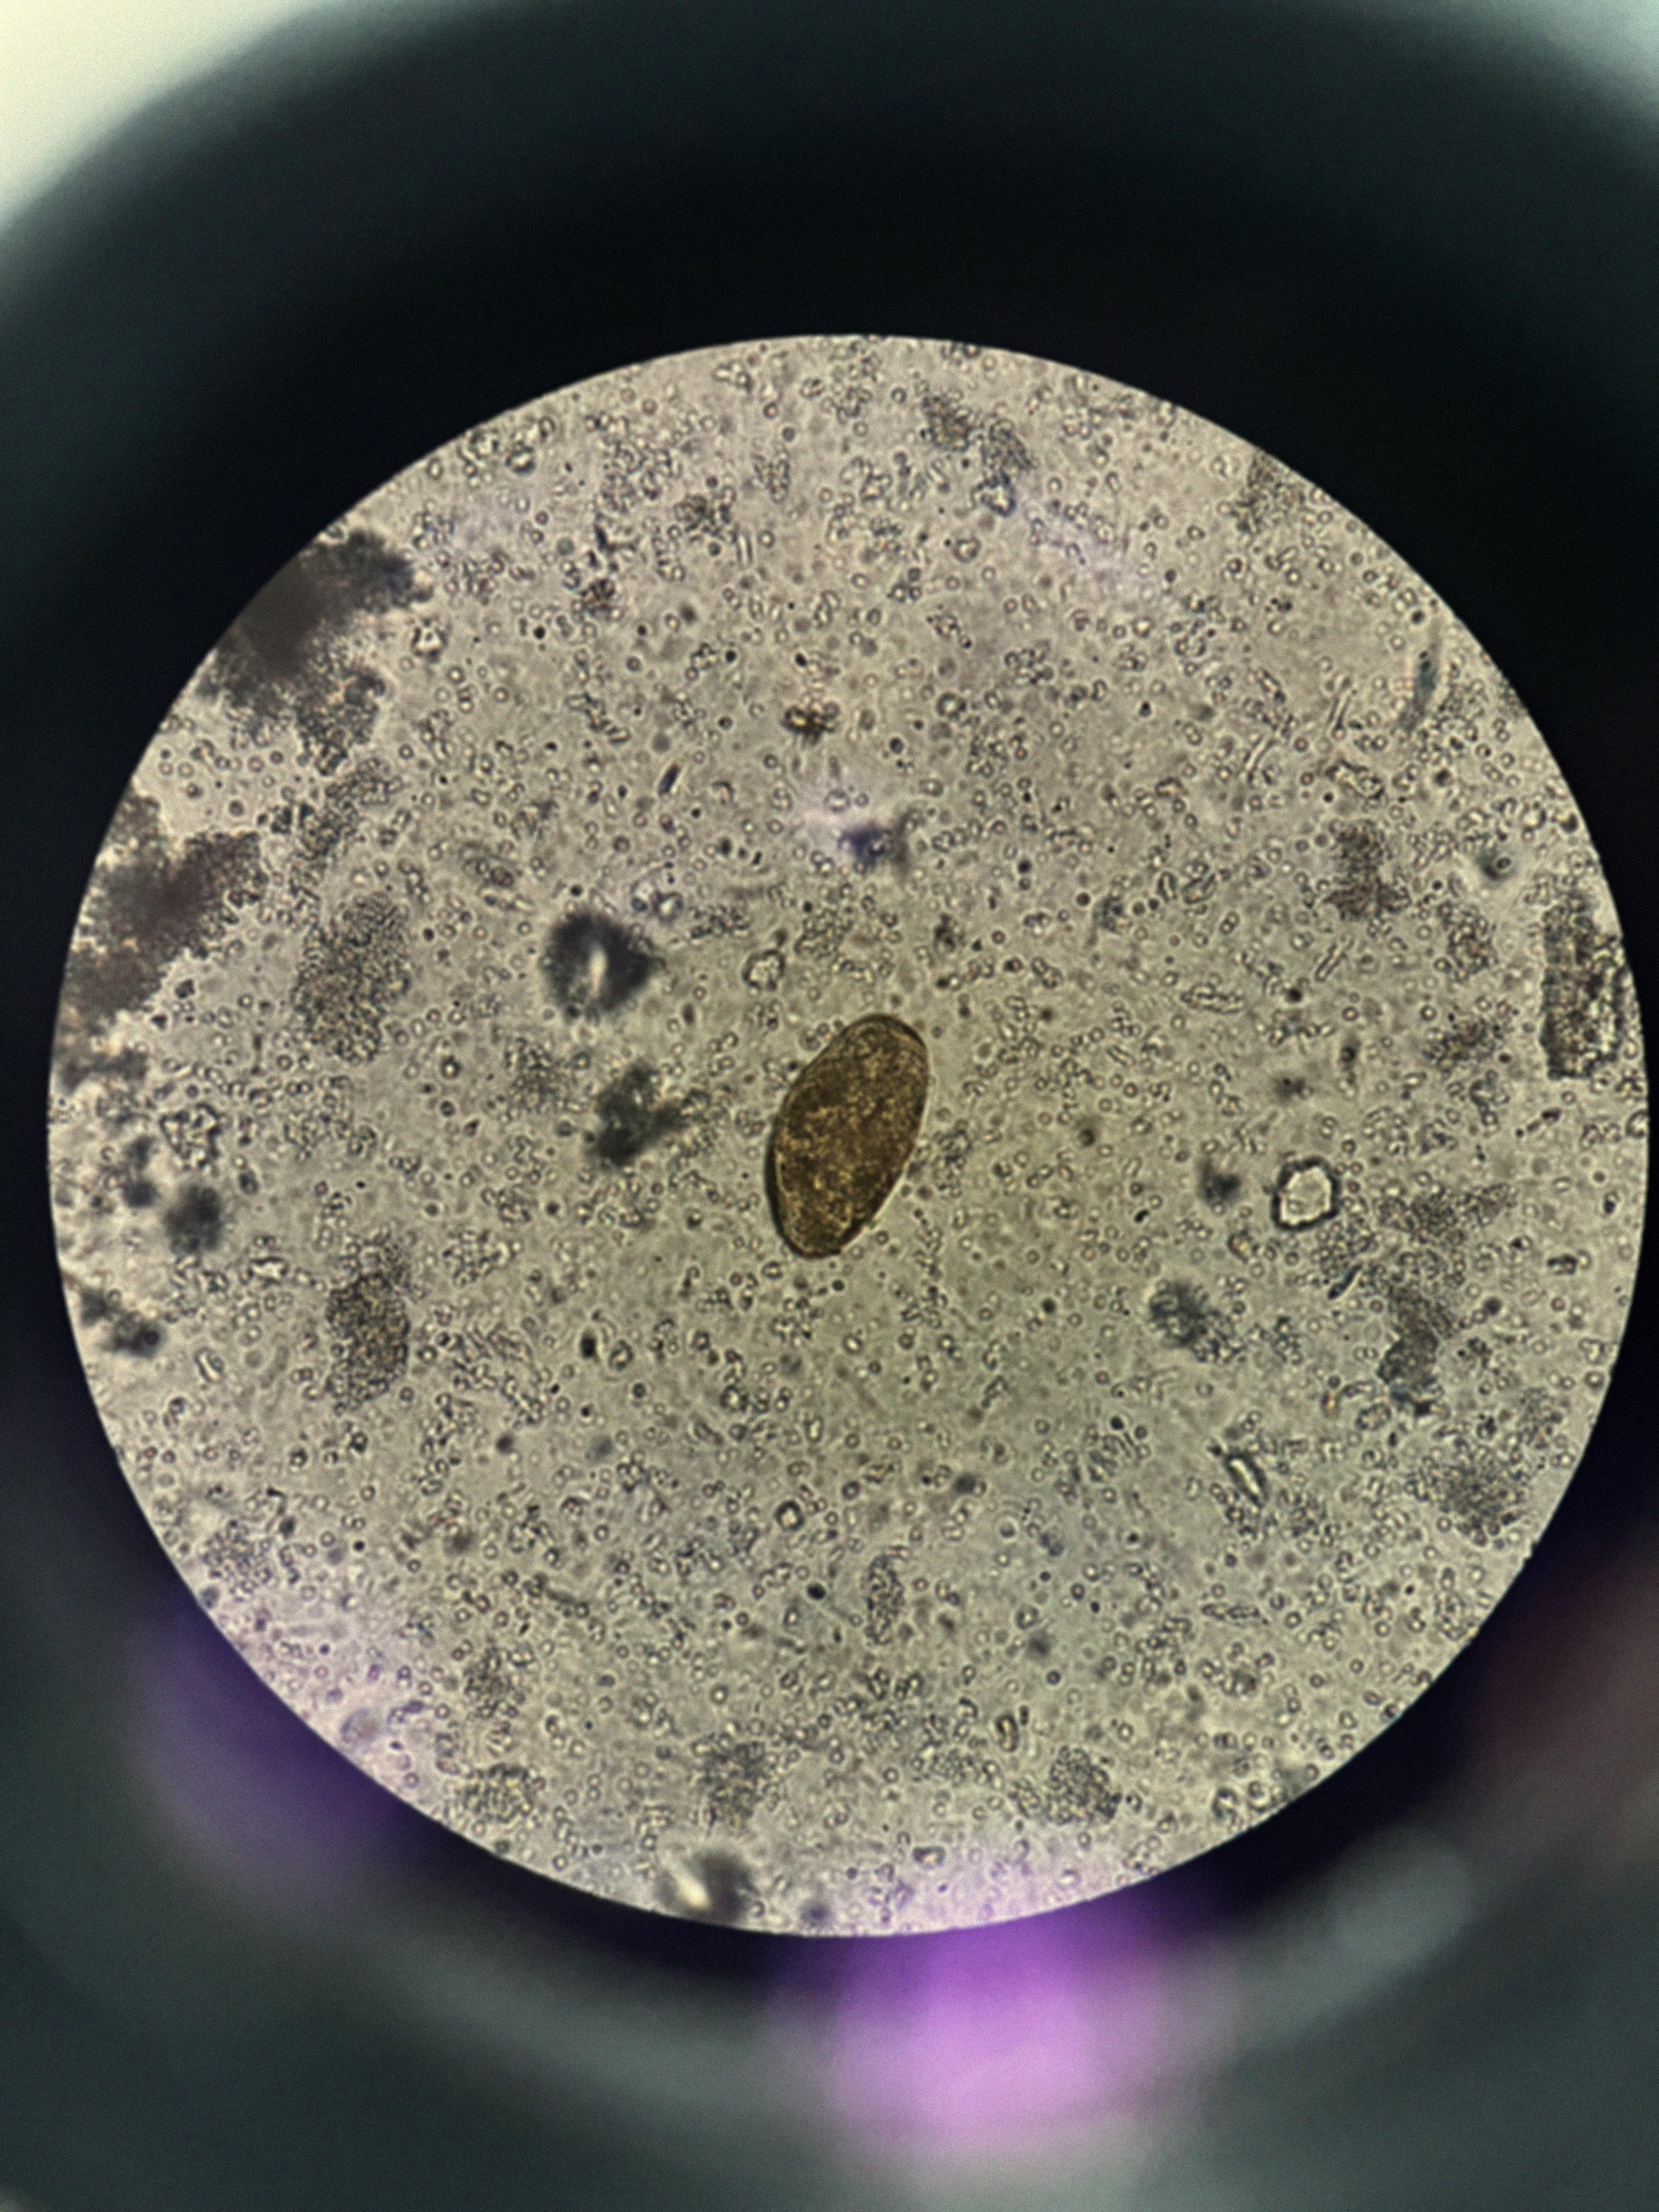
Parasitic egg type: Paragonimus spp